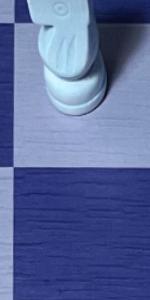
Label: Empty